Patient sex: M
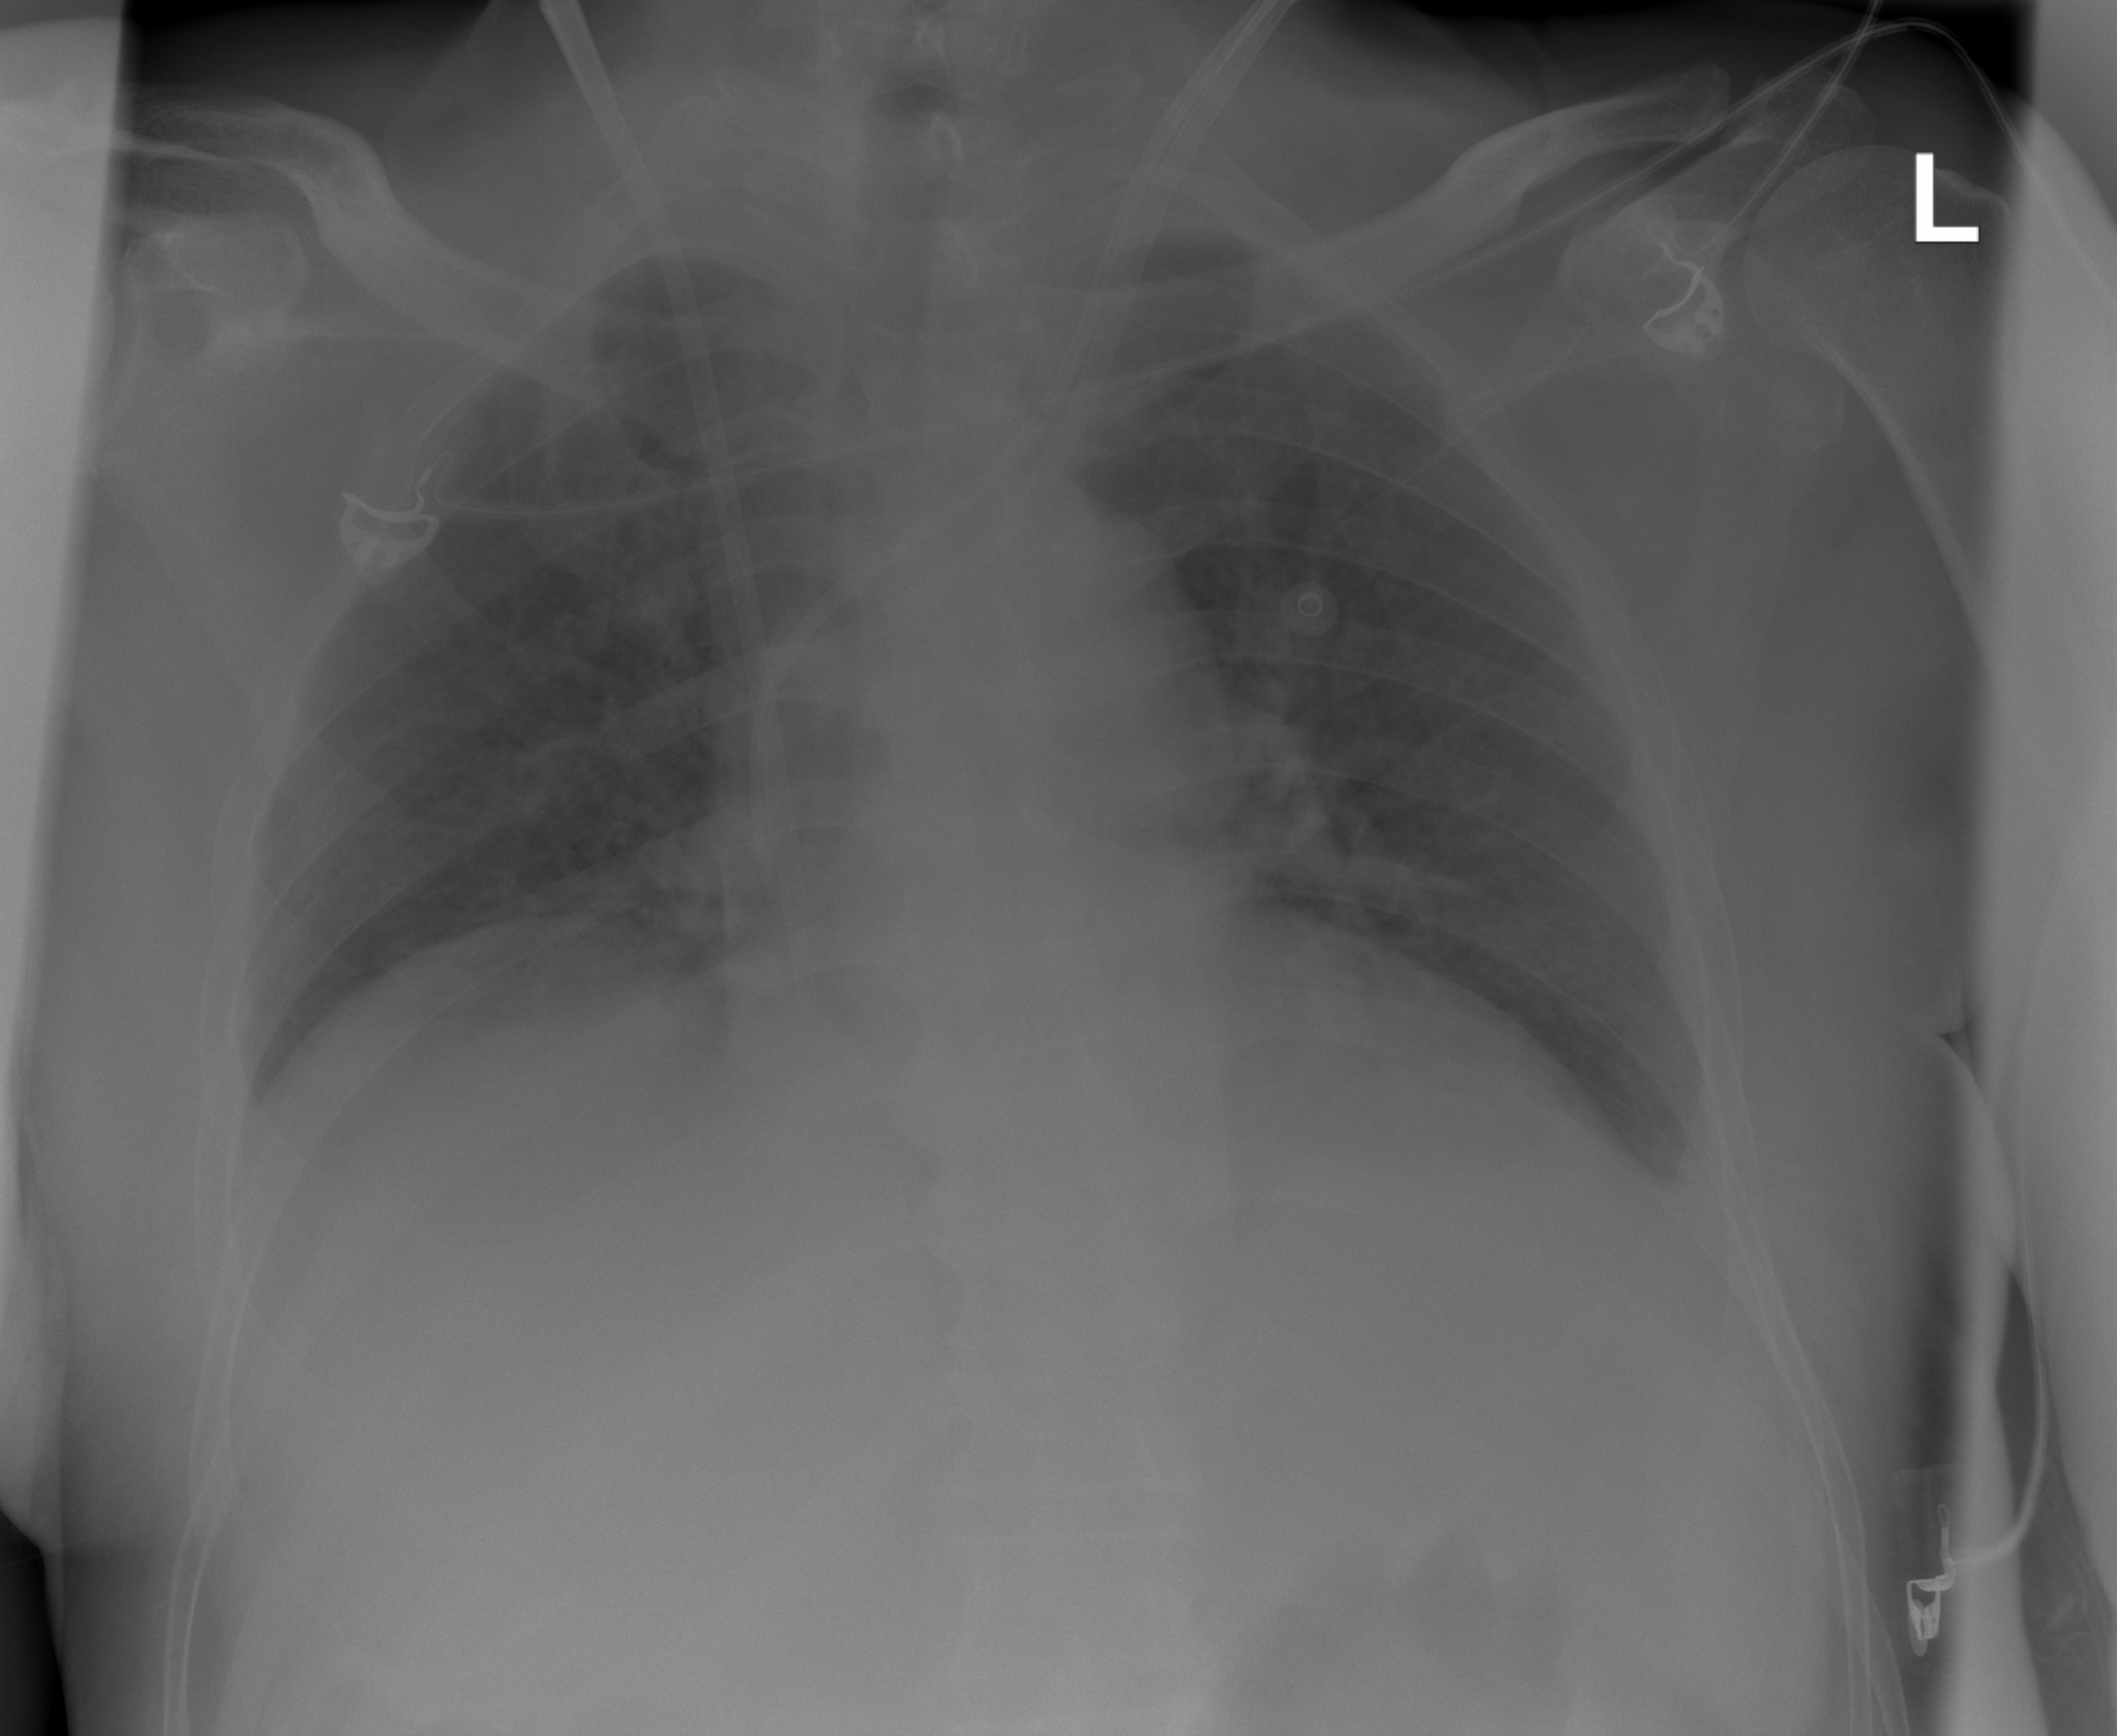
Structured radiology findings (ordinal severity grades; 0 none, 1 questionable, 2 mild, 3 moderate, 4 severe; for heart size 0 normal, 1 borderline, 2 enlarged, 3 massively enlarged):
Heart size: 1
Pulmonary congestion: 2
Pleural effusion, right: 0
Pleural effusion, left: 2
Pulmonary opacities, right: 0
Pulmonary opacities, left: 0
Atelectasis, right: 0
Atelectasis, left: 0